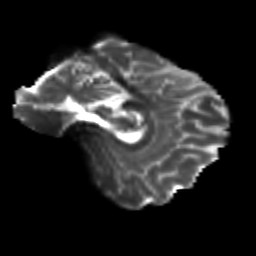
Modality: T2w
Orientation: sagittal
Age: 25
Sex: female
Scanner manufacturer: siemens
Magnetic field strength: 3 T
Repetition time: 3.5 s
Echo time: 0.104 s